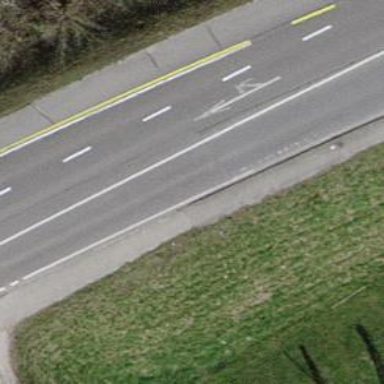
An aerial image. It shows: Primary highway with asphalt surface. There is track cycleway on the left.